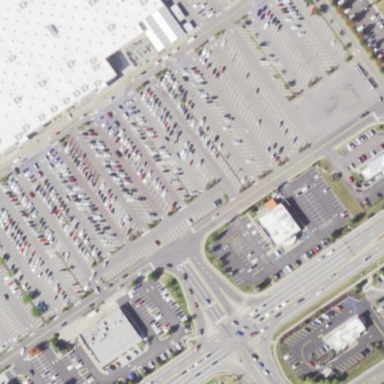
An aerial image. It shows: Retail area.